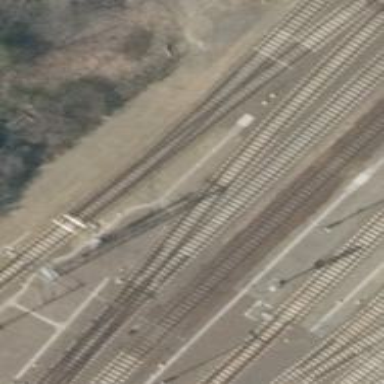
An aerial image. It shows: Railway track with contact line for electrification.